Question: I have some class, extended from JPanel. Here it's code.
'''
public class DrawingPanel extends JPanel{
DrawingPanel(){
mouseHandler=new MouseHandler(this);
addMouseListener(mouseHandler);
}
public void paintComponent(Graphics g){
super.paintComponent(g);
Point=mouseHandler.getPoint();
g2 = (Graphics2D) g;
if (Point!=null){
drawStartPoint(Point.getX(),Point.getY());
}
drawField();
}
private void drawField(){
g2.setColor(Color.BLACK);
g2.setStroke(new BasicStroke(2));
for (int i=1;i<Main.COLUMNS;i++){
g2.draw(new Line2D.Double(15*i,0,15*i,450));
}
for (int i=1;i<Main.ROWS;i++){
g2.draw(new Line2D.Double(0,15*i,450,15*i));
}
}
private void drawStartPoint(double x, double y){
g2.setStroke(new BasicStroke((5)));
DrawingPoint point=new DrawingPoint(Point.getX(),Point.getY());
startPoint=new Point2D.Double(point.getX(),point.getY());
Ellipse2D circlePoint= new Ellipse2D.Double(point.getX(),point.getY(),Main.DIAMETR_OF_CIRCLE,Main.DIAMETR_OF_CIRCLE);
g2.fill(circlePoint);
g2.draw(circlePoint);
}
public void drawDirectLineUp(){
startPointsList.add(startPoint);
finishPointsList.add(new Point2D.Double(startPoint.getX(),startPoint.getY()-15));
}
private ArrayList<Point2D> startPointsList=new ArrayList<Point2D>();
private ArrayList<Point2D> finishPointsList=new ArrayList<Point2D>();
private Graphics2D g2;
private MouseHandler mouseHandler;
private Point2D Point;
private Point2D startPoint;
}
'''
The panel is repainted every time, I click on it. Here is code of mouseHandler class.
'''
public class MouseHandler implements MouseListener
{
MouseHandler(DrawingPanel thePanel)
{
this.panel=thePanel;
}
public void mouseClicked(MouseEvent event)
{
Point=event.getPoint();
panel.repaint();
}
//Here is some auto-generated methods.
public Point2D getPoint()
{
Point2D thePoint=this.Point;
this.Point=null;
return thePoint;
}
private Point2D Point;
private DrawingPanel panel;
}
'''
As you can see, every time I click on panel, paintComponent method is called, which calls drawStartPoint method, where startPoint field gets some value. But when I call drawDirectLineUp method, from actionListener of button placed on main panel, startPoint is null. Why it has null value again? How can I avoid it?
'''
public class MainForm{
MainForm(){
createUIComponents();
//adding items to comboBoxes
directLineOkButton.addActionListener(new ActionListener() {
public void actionPerformed(ActionEvent arg0)
{
switch (directDirectionCombobox.getSelectedIndex()){
case 0: ((DrawingPanel)drawingPanel).drawDirectLineUp(); break;
case 1: ((DrawingPanel)drawingPanel).drawDirectLineUp(); break;
case 2: ((DrawingPanel)drawingPanel).drawDirectLineUp(); break;
case 3: ((DrawingPanel)drawingPanel).drawDirectLineUp(); break;
}
}
});
}
public JPanel getMainPanel() {
return mainPanel;
}
private void createUIComponents() {
drawingPanel = new DrawingPanel();
}
private JPanel mainPanel;
private JComboBox directDirectionCombobox;
private JButton directLineOkButton;
private JButton crossLineOkButton;
private JComboBox crossLineComboBox;
private JTextField crossLineSizeValue;
private JButton clearButton;
private JLabel directLineLabel;
private JPanel directLinePanel;
private JLabel crossLineLabel;
private JPanel crossLinePanel;
private JPanel okClearButtonPanel;
private JTextField directLineSizeValue;
private JButton saveButton;
private JPanel drawingPanel;
}
public class Main {
public static void main(String[] args) {
JFrame frame = new JFrame("Main Form");
frame.setContentPane(new MainForm().getMainPanel());
frame.setDefaultCloseOperation(JFrame.EXIT_ON_CLOSE);
frame.pack();
frame.setVisible(true);
}
public static final int ROWS=31;
public static final int COLUMNS=31;
public static final int DIAMETR_OF_CIRCLE=3;
}
'''
Here is a stack trace of exception.
'''
Exception in thread "AWT-EventQueue-0" java.lang.NullPointerException
at DrawingPanel.drawDirectLineUp(DrawingPanel.java:57)
at MainForm$1.actionPerformed(MainForm.java:28)
at javax.swing.AbstractButton.fireActionPerformed(AbstractButton.java:2028)
at javax.swing.AbstractButton$Handler.actionPerformed(AbstractButton.java:2351)
at javax.swing.DefaultButtonModel.fireActionPerformed(DefaultButtonModel.java:387)
at javax.swing.DefaultButtonModel.setPressed(DefaultButtonModel.java:242)
at javax.swing.plaf.basic.BasicButtonListener.mouseReleased(BasicButtonListener.java:236)
at java.awt.Component.processMouseEvent(Component.java:6414)
at javax.swing.JComponent.processMouseEvent(JComponent.java:3275)
at java.awt.Component.processEvent(Component.java:6179)
at java.awt.Container.processEvent(Container.java:2083)
at java.awt.Component.dispatchEventImpl(Component.java:4776)
at java.awt.Container.dispatchEventImpl(Container.java:2141)
at java.awt.Component.dispatchEvent(Component.java:4604)
at java.awt.LightweightDispatcher.retargetMouseEvent(Container.java:4619)
at java.awt.LightweightDispatcher.processMouseEvent(Container.java:4280)
at java.awt.LightweightDispatcher.dispatchEvent(Container.java:4210)
at java.awt.Container.dispatchEventImpl(Container.java:2127)
at java.awt.Window.dispatchEventImpl(Window.java:2489)
at java.awt.Component.dispatchEvent(Component.java:4604)
at java.awt.EventQueue.dispatchEventImpl(EventQueue.java:717)
at java.awt.EventQueue.access$400(EventQueue.java:82)
at java.awt.EventQueue$2.run(EventQueue.java:676)
at java.awt.EventQueue$2.run(EventQueue.java:674)
at java.security.AccessController.doPrivileged(Native Method)
at java.security.AccessControlContext$1.doIntersectionPrivilege(AccessControlContext.java:86)
at java.security.AccessControlContext$1.doIntersectionPrivilege(AccessControlContext.java:97)
at java.awt.EventQueue$3.run(EventQueue.java:690)
at java.awt.EventQueue$3.run(EventQueue.java:688)
at java.security.AccessController.doPrivileged(Native Method)
at java.security.AccessControlContext$1.doIntersectionPrivilege(AccessControlContext.java:86)
at java.awt.EventQueue.dispatchEvent(EventQueue.java:687)
at java.awt.EventDispatchThread.pumpOneEventForFilters(EventDispatchThread.java:296)
at java.awt.EventDispatchThread.pumpEventsForFilter(EventDispatchThread.java:211)
at java.awt.EventDispatchThread.pumpEventsForHierarchy(EventDispatchThread.java:201)
at java.awt.EventDispatchThread.pumpEvents(EventDispatchThread.java:196)
at java.awt.EventDispatchThread.pumpEvents(EventDispatchThread.java:188)
at java.awt.EventDispatchThread.run(EventDispatchThread.java:122)
'''
Finally, I add .form XMl file.
'''
?xml version="1.0" encoding="UTF-8"?>
<form xmlns="http://www.intellij.com/uidesigner/form/" version="1" bind-to-class="MainForm">
<grid id="27dc6" binding="mainPanel" layout-manager="FormLayout">
<rowspec value="center:23px:noGrow"/>
<rowspec value="top:3dlu:noGrow"/>
<rowspec value="center:47px:noGrow"/>
<rowspec value="top:3dlu:noGrow"/>
<rowspec value="center:max(d;4px):noGrow"/>
<rowspec value="top:3dlu:noGrow"/>
<rowspec value="center:max(d;4px):noGrow"/>
<rowspec value="top:7dlu:noGrow"/>
<rowspec value="center:25px:noGrow"/>
<rowspec value="top:174dlu:noGrow"/>
<rowspec value="center:max(d;4px):noGrow"/>
<colspec value="fill:d:noGrow"/>
<colspec value="left:4dlu:noGrow"/>
<colspec value="fill:452px:noGrow"/>
<constraints>
<xy x="20" y="20" width="741" height="453"/>
</constraints>
<properties/>
<border type="none"/>
<children>
<component id="3b663" class="javax.swing.JLabel" binding="directLineLabel">
<constraints>
<grid row="0" column="0" row-span="1" col-span="1" vsize-policy="0" hsize-policy="0" anchor="8" fill="0" indent="0" use-parent-layout="false"/>
<forms/>
</constraints>
<properties>
<text value="Direct Line"/>
</properties>
</component>
<grid id="499e0" binding="directLinePanel" layout-manager="FormLayout">
<rowspec value="center:d:grow"/>
<colspec value="fill:98px:noGrow"/>
<colspec value="left:4dlu:noGrow"/>
<colspec value="fill:80px:grow"/>
<colspec value="left:4dlu:noGrow"/>
<colspec value="fill:max(d;4px):noGrow"/>
<colspec value="left:4dlu:noGrow"/>
<colspec value="fill:max(d;4px):noGrow"/>
<constraints>
<grid row="1" column="0" row-span="2" col-span="1" vsize-policy="3" hsize-policy="3" anchor="0" fill="3" indent="0" use-parent-layout="false"/>
<forms/>
</constraints>
<properties/>
<border type="none"/>
<children>
<component id="c383d" class="javax.swing.JComboBox" binding="directDirectionCombobox">
<constraints>
<grid row="0" column="0" row-span="1" col-span="1" vsize-policy="0" hsize-policy="2" anchor="8" fill="1" indent="0" use-parent-layout="false"/>
<forms/>
</constraints>
<properties>
<enabled value="true"/>
</properties>
</component>
<component id="17aa1" class="javax.swing.JTextField" binding="directLineSizeValue">
<constraints>
<grid row="0" column="2" row-span="1" col-span="1" vsize-policy="0" hsize-policy="6" anchor="8" fill="1" indent="0" use-parent-layout="false">
<preferred-size width="150" height="-1"/>
</grid>
<forms defaultalign-horz="false"/>
</constraints>
<properties/>
</component>
<component id="44fc7" class="javax.swing.JButton" binding="directLineOkButton">
<constraints>
<grid row="0" column="4" row-span="1" col-span="1" vsize-policy="0" hsize-policy="3" anchor="0" fill="1" indent="0" use-parent-layout="false"/>
<forms/>
</constraints>
<properties>
<text value="OK"/>
</properties>
</component>
</children>
</grid>
<component id="5a571" class="javax.swing.JLabel" binding="crossLineLabel">
<constraints>
<grid row="4" column="0" row-span="1" col-span="1" vsize-policy="0" hsize-policy="0" anchor="8" fill="0" indent="0" use-parent-layout="false"/>
<forms/>
</constraints>
<properties>
<text value="Cross Line"/>
</properties>
</component>
<grid id="77f1a" binding="crossLinePanel" layout-manager="FormLayout">
<rowspec value="center:d:grow"/>
<colspec value="fill:98px:noGrow"/>
<colspec value="left:4dlu:noGrow"/>
<colspec value="fill:80px:grow"/>
<colspec value="left:4dlu:noGrow"/>
<colspec value="fill:max(d;4px):noGrow"/>
<colspec value="left:4dlu:noGrow"/>
<colspec value="fill:max(d;4px):noGrow"/>
<constraints>
<grid row="6" column="0" row-span="1" col-span="1" vsize-policy="3" hsize-policy="3" anchor="0" fill="3" indent="0" use-parent-layout="false"/>
<forms/>
</constraints>
<properties/>
<border type="none"/>
<children>
<component id="32368" class="javax.swing.JComboBox" binding="crossLineComboBox">
<constraints>
<grid row="0" column="0" row-span="1" col-span="1" vsize-policy="0" hsize-policy="2" anchor="8" fill="1" indent="0" use-parent-layout="false"/>
<forms/>
</constraints>
<properties/>
</component>
<component id="dbf23" class="javax.swing.JTextField" binding="crossLineSizeValue">
<constraints>
<grid row="0" column="2" row-span="1" col-span="1" vsize-policy="0" hsize-policy="6" anchor="8" fill="1" indent="0" use-parent-layout="false">
<preferred-size width="150" height="-1"/>
</grid>
<forms defaultalign-horz="false"/>
</constraints>
<properties/>
</component>
<component id="c5c8a" class="javax.swing.JButton" binding="crossLineOkButton">
<constraints>
<grid row="0" column="4" row-span="1" col-span="1" vsize-policy="0" hsize-policy="3" anchor="0" fill="1" indent="0" use-parent-layout="false"/>
<forms/>
</constraints>
<properties>
<text value="OK"/>
</properties>
</component>
</children>
</grid>
<grid id="53bbc" binding="okClearButtonPanel" layout-manager="FormLayout">
<rowspec value="center:d:noGrow"/>
<colspec value="fill:d:noGrow"/>
<colspec value="left:4dlu:noGrow"/>
<colspec value="fill:max(d;4px):noGrow"/>
<constraints>
<grid row="8" column="0" row-span="1" col-span="1" vsize-policy="3" hsize-policy="3" anchor="0" fill="3" indent="0" use-parent-layout="false"/>
<forms/>
</constraints>
<properties>
<enabled value="false"/>
</properties>
<border type="none"/>
<children>
<component id="41ba7" class="javax.swing.JButton" binding="saveButton">
<constraints>
<grid row="0" column="0" row-span="1" col-span="1" vsize-policy="0" hsize-policy="3" anchor="0" fill="1" indent="0" use-parent-layout="false"/>
<forms/>
</constraints>
<properties>
<text value="Save"/>
</properties>
</component>
<component id="a6bf6" class="javax.swing.JButton" binding="clearButton">
<constraints>
<grid row="0" column="2" row-span="1" col-span="1" vsize-policy="0" hsize-policy="3" anchor="0" fill="1" indent="0" use-parent-layout="false"/>
<forms/>
</constraints>
<properties>
<text value="Clear"/>
</properties>
</component>
</children>
</grid>
<grid id="2e94e" binding="drawingPanel" custom-create="true" layout-manager="FormLayout">
<rowspec value="center:d:grow"/>
<colspec value="fill:d:grow"/>
<constraints>
<grid row="0" column="2" row-span="11" col-span="1" vsize-policy="3" hsize-policy="3" anchor="0" fill="3" indent="0" use-parent-layout="false"/>
<forms/>
</constraints>
<properties>
<background color="-1"/>
</properties>
<border type="none"/>
<children/>
</grid>
</children>
</grid>
</form>
'''

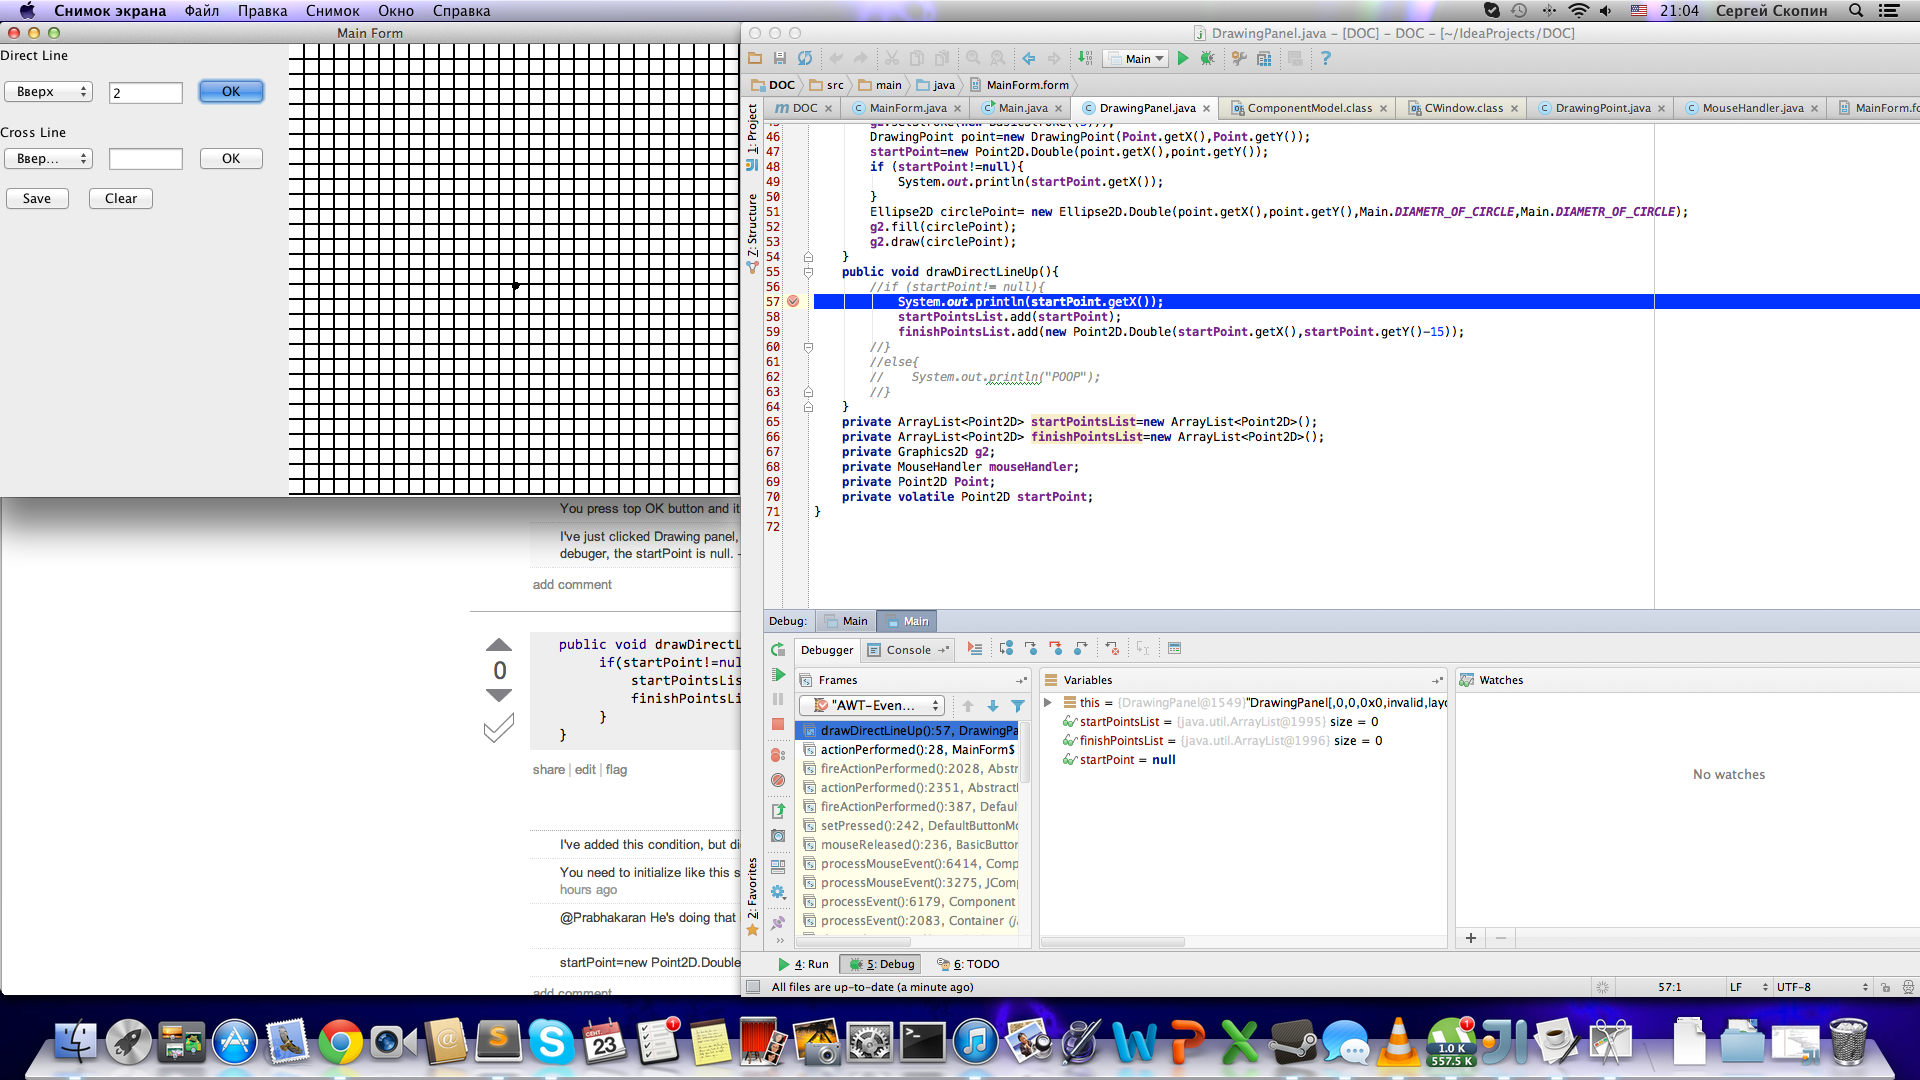
Answer: Look like instantiation problem, 'DrawingPanel' was created twice. Also, method 'createUIComponents' was called twice - once in constructor and by 'MainForm.form' (looks like it is standard method or something like this), so we had two separate instances.
The solution is removing redundant 'createUIComponents' call